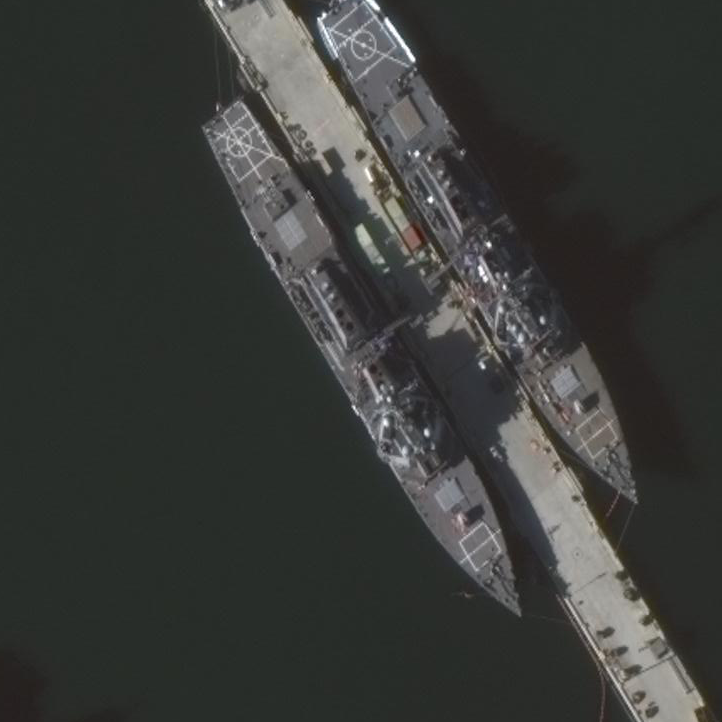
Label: destroyer